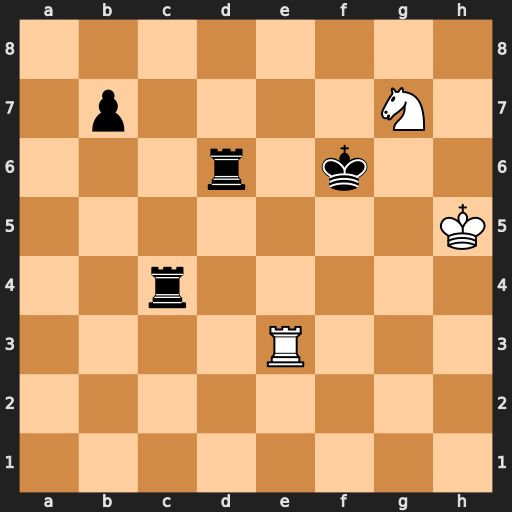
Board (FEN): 8/1p4N1/3r1k2/7K/2r5/4R3/8/8
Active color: w
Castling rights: -
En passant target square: -
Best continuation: Ne8+ Kf5 Nxd6+ Kf4 Nxc4